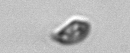
Label: Cryptophyta